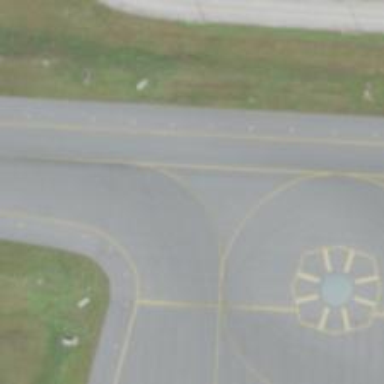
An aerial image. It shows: Image of taxiway at airport.